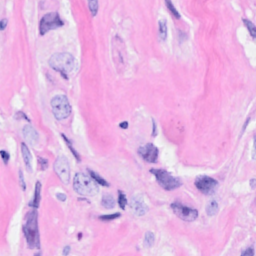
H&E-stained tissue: Breast